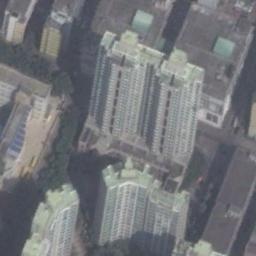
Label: commercial_area